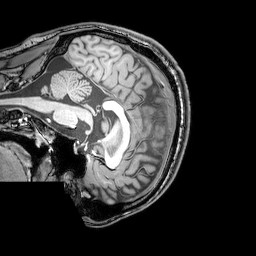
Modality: T1w
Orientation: sagittal
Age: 23
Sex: male
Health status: healthy
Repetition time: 0.081 s
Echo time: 0.037 s